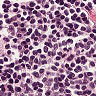
Metastatic tissue present: no